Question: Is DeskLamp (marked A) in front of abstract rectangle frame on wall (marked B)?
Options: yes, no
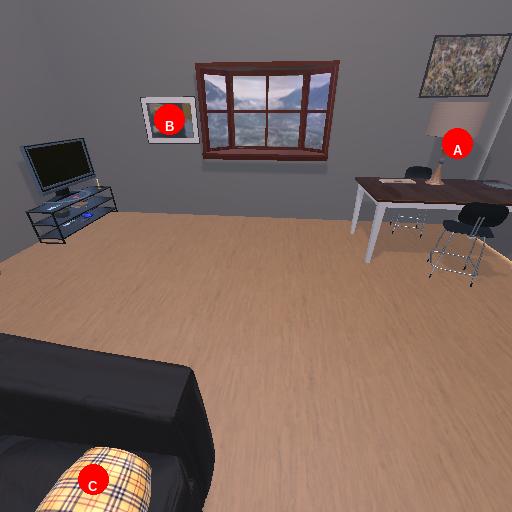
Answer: yes